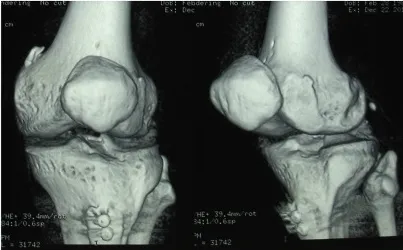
C. Post-operative CT scan.
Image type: radiology (ct)